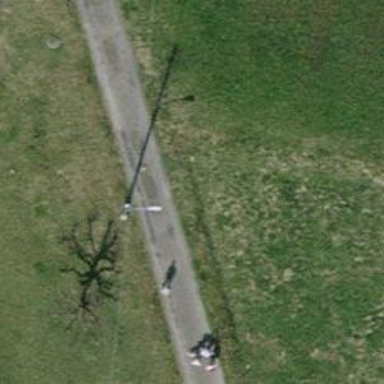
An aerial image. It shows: Minor power line.